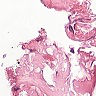
Metastatic tissue present: no